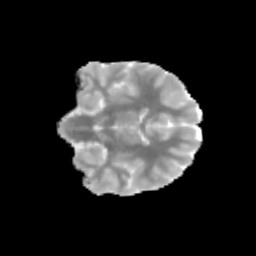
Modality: MD
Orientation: coronal
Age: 11
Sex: female
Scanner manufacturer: siemens
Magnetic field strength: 3 T
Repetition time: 3.8 s
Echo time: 0.07 s